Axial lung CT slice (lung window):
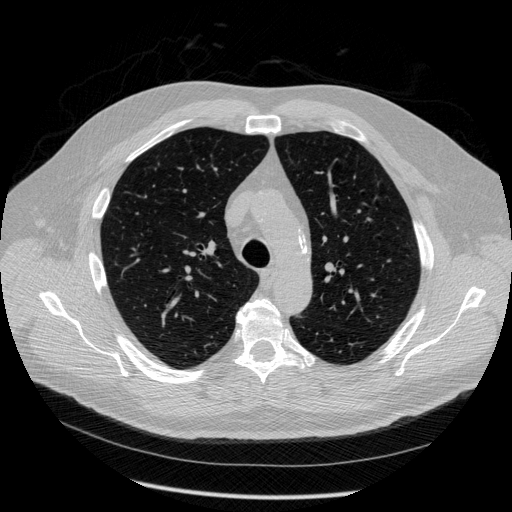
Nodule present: no